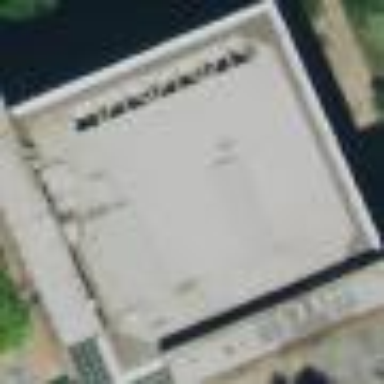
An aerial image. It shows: Part of building.